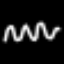
Label: squiggle